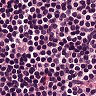
Metastatic tissue present: no